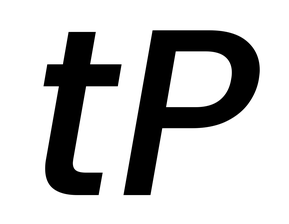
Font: Poppins-MediumItalic